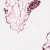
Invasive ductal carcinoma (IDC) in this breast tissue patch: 0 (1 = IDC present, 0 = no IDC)